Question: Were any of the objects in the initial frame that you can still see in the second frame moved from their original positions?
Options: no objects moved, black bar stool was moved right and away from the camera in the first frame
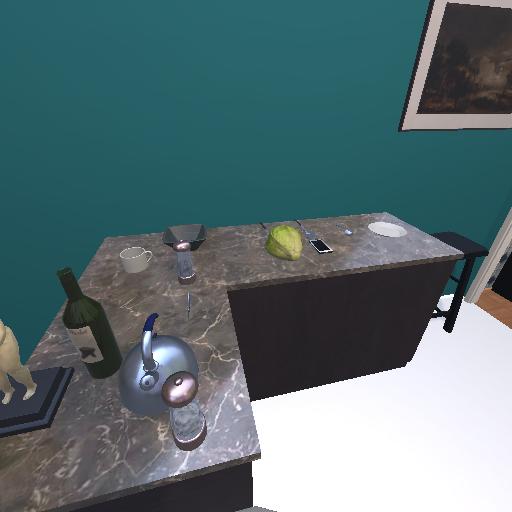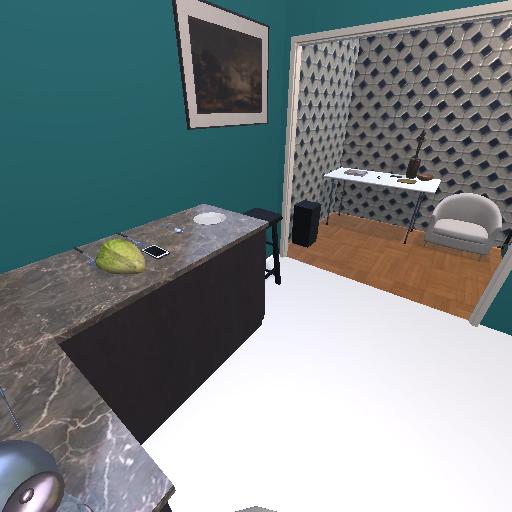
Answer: no objects moved